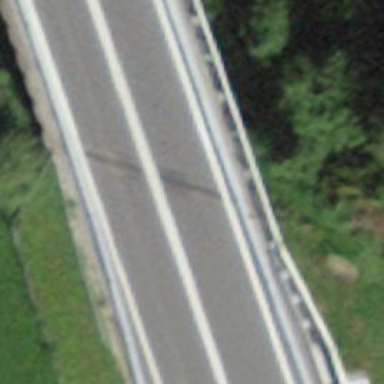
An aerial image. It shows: Motorway bridge with asphalt surface.